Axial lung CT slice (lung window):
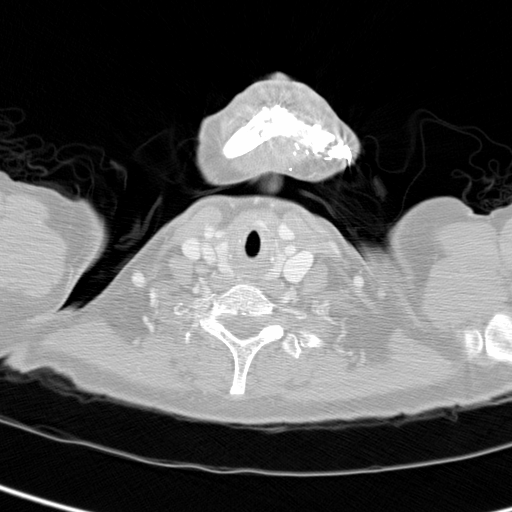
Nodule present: no